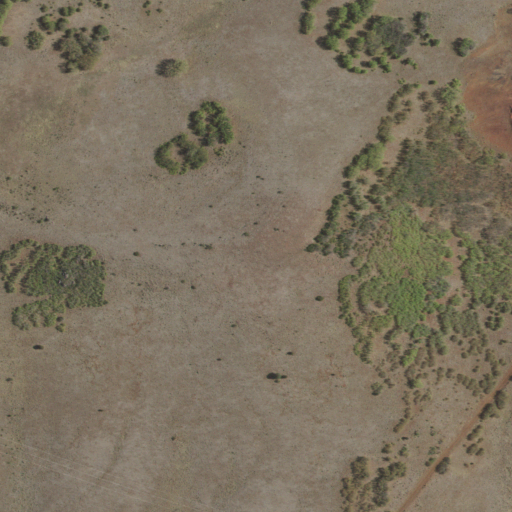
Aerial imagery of mountain in New Mexico named Cerro Cuate containing shrub and grassland